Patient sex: F
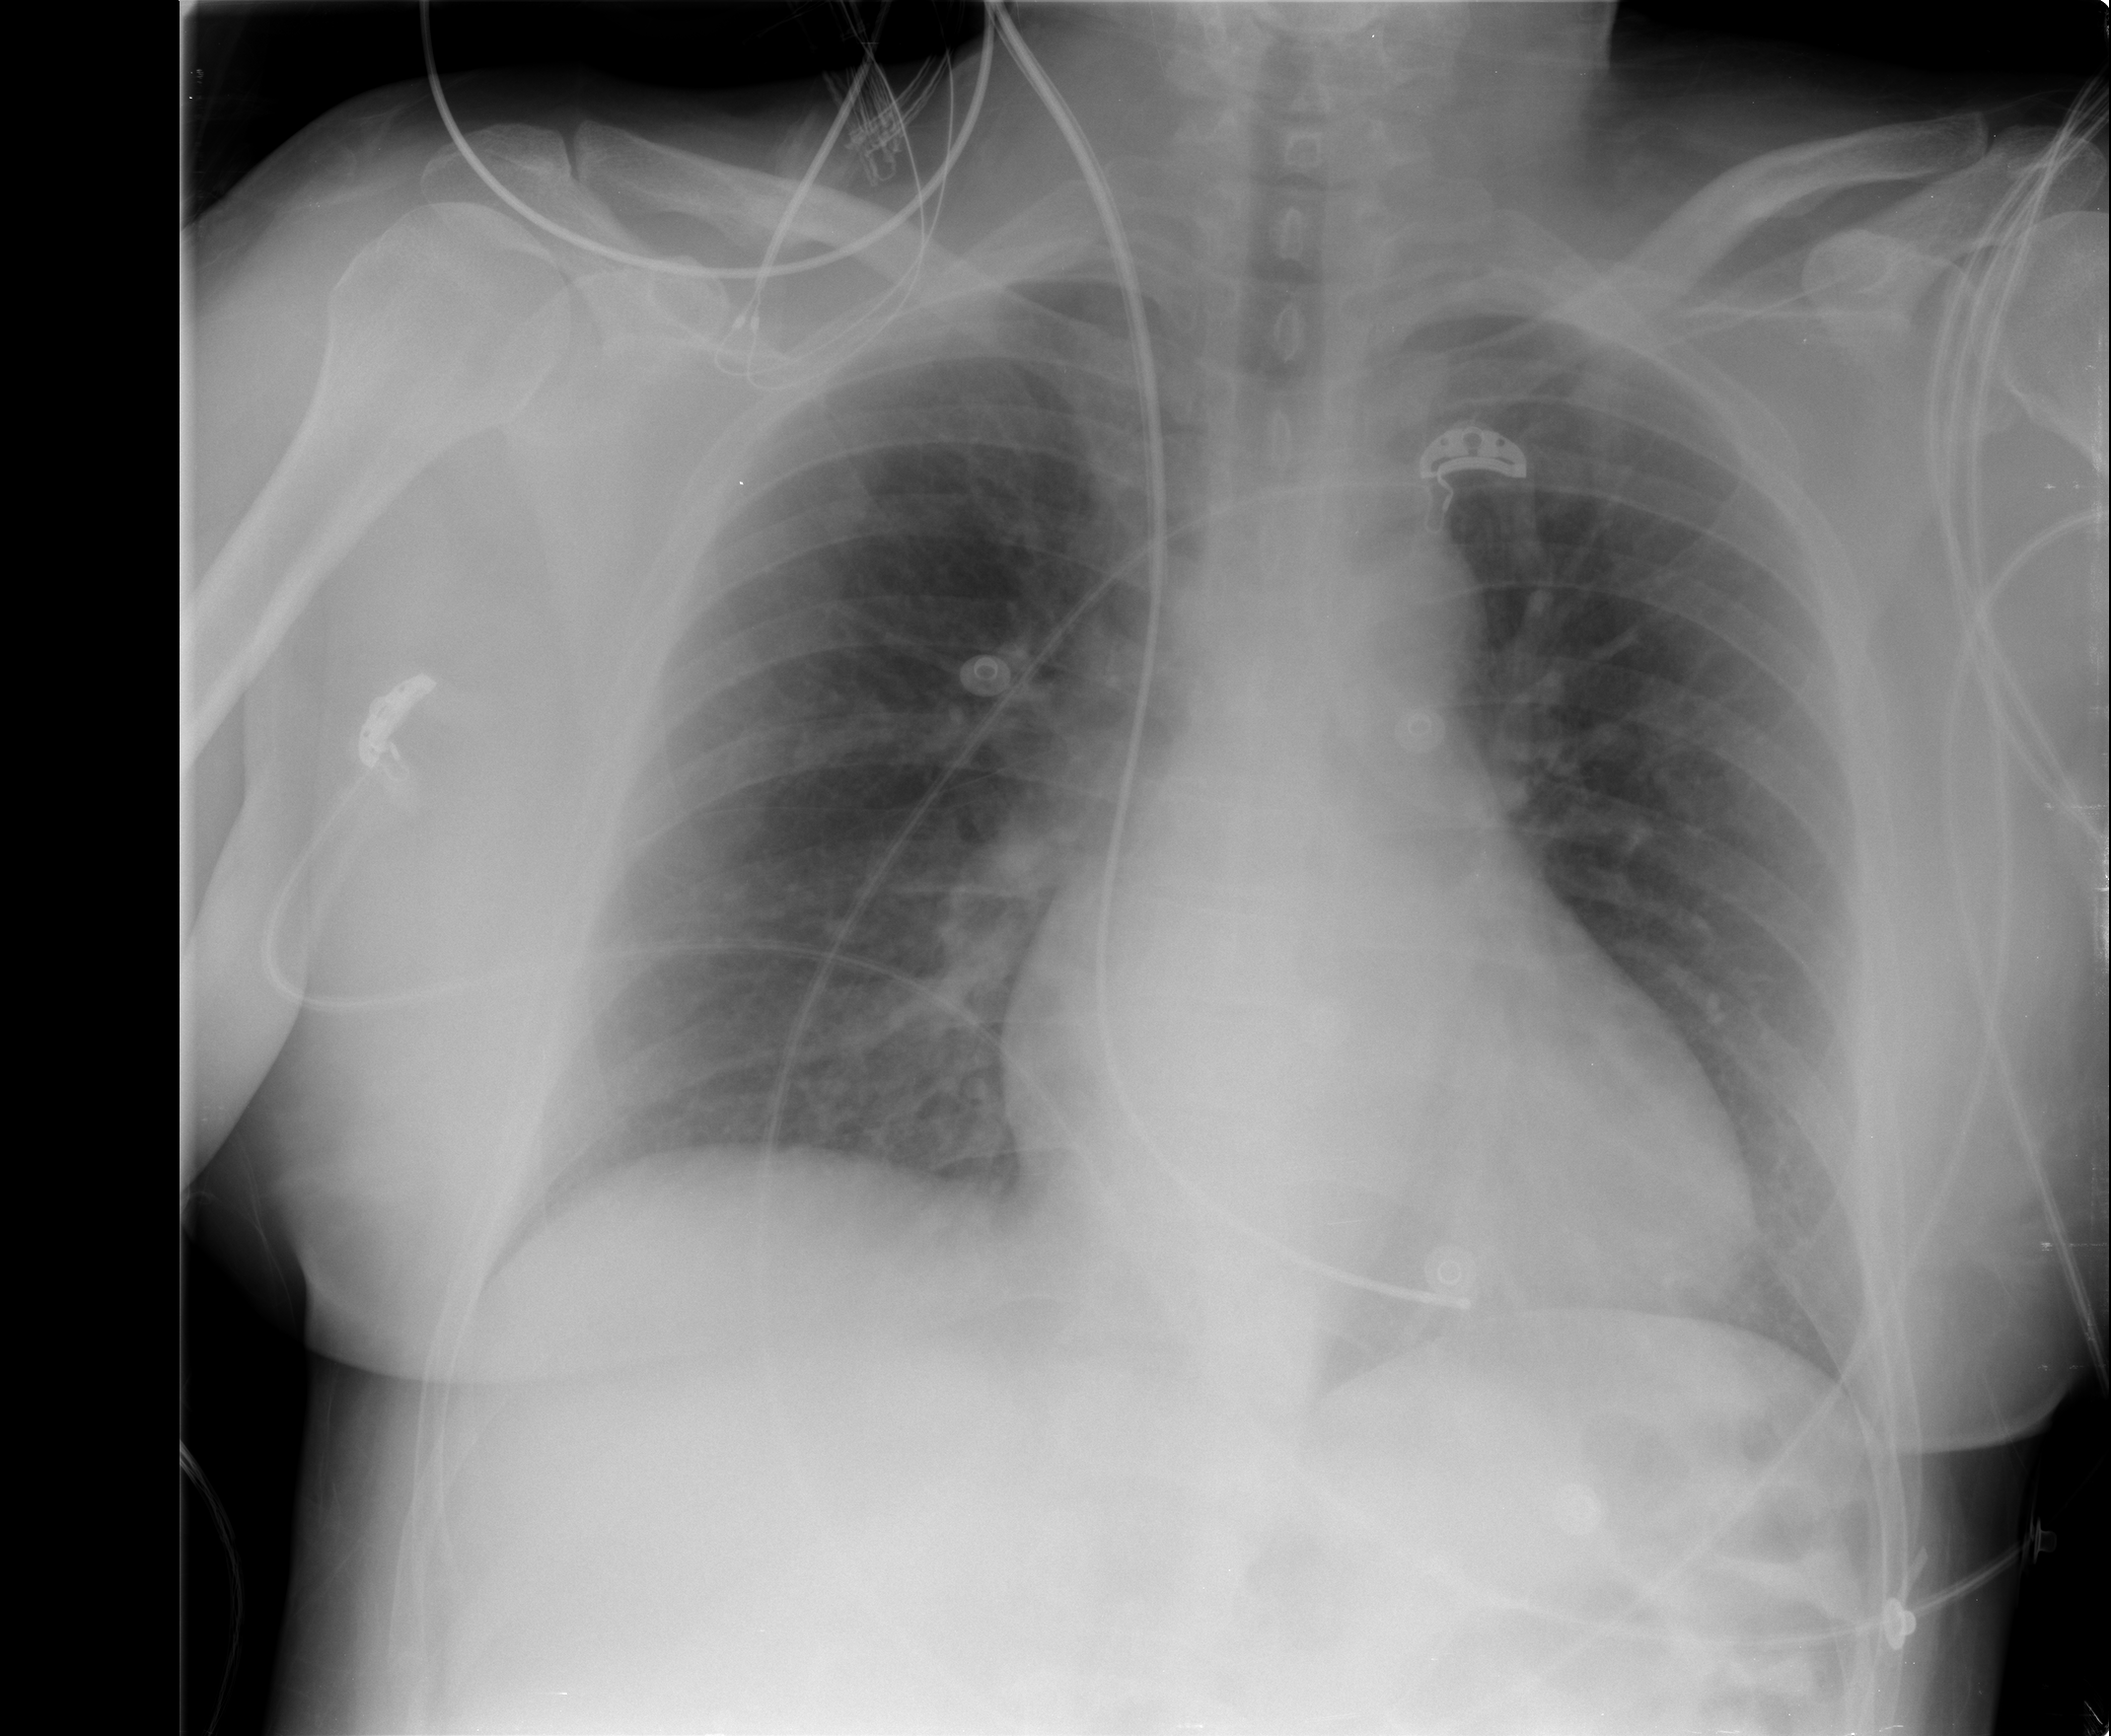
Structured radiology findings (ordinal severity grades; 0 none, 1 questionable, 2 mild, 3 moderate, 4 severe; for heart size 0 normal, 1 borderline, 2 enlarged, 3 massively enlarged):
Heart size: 1
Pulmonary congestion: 0
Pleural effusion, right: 0
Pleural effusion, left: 0
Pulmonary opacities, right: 0
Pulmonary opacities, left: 0
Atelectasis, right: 2
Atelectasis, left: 0